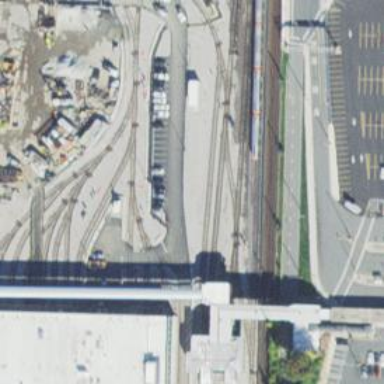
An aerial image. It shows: Electrified rail service yard.